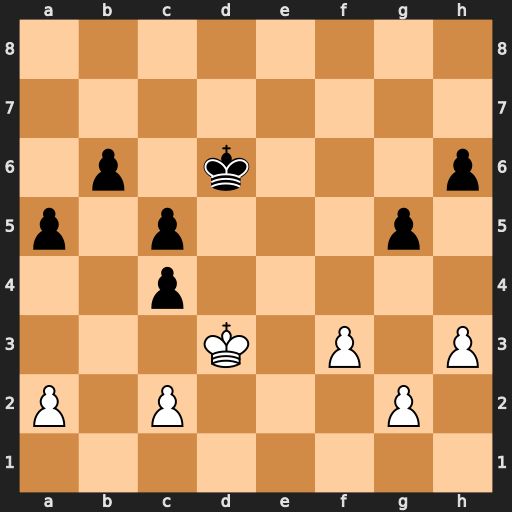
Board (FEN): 8/8/1p1k3p/p1p3p1/2p5/3K1P1P/P1P3P1/8
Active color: w
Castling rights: -
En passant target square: -
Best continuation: Kxc4 Kc6 a4 b5+ axb5+